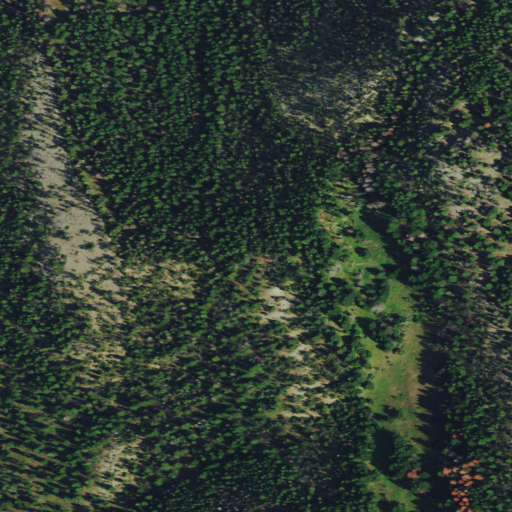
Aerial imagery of mountain in Montana named Johnson Mountain containing evergreen forest and shrub